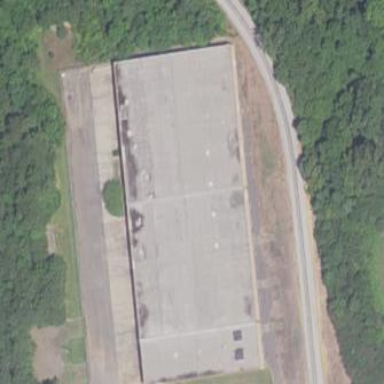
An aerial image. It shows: Warehouse building.